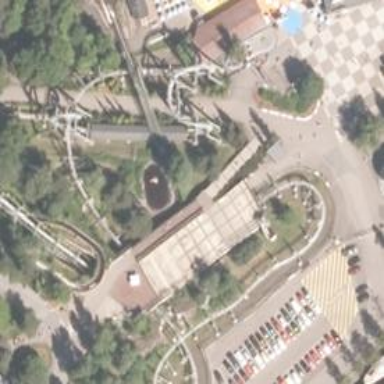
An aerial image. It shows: Miniature railway attraction with roller coaster.